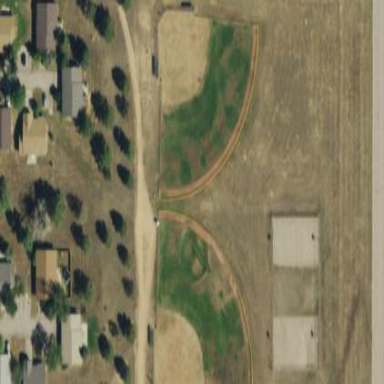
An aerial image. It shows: Baseball pitch for leisure land.